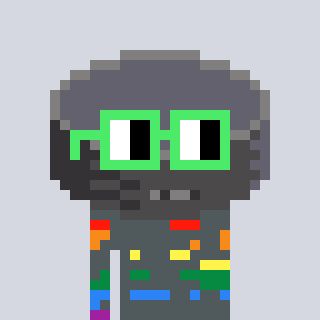
a pixel art character with square light green glasses, a hockey puck-shaped head and a blue-colored body on a cool background